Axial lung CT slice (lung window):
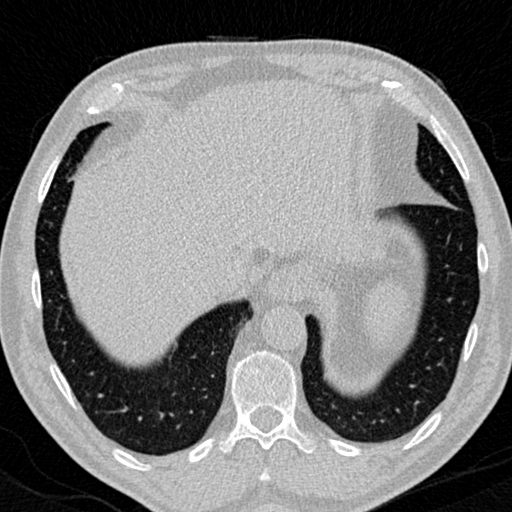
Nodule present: no